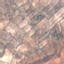
Land use / land cover: PermanentCrop